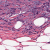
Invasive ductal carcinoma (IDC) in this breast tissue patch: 0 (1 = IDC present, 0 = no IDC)